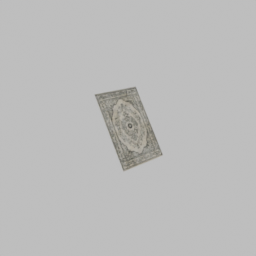
Label: decoration